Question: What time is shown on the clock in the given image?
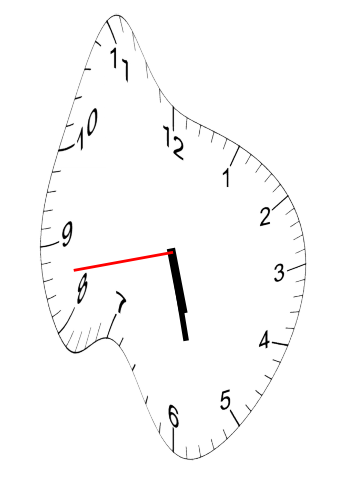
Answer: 05:27:43